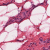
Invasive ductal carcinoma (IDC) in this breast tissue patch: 0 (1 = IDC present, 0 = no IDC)